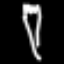
Label: fork